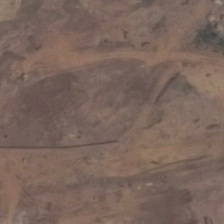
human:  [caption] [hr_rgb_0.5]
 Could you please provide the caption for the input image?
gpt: a river flows through the land .

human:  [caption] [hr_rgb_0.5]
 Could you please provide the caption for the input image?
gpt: bareland with only a few sparse grass .

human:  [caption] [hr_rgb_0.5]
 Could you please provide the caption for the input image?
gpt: bareland with only a few sparse grass .

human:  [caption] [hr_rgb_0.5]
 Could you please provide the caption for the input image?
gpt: a river flows through the land .

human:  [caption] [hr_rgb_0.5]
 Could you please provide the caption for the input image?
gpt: bareland with only a few sparse grass .